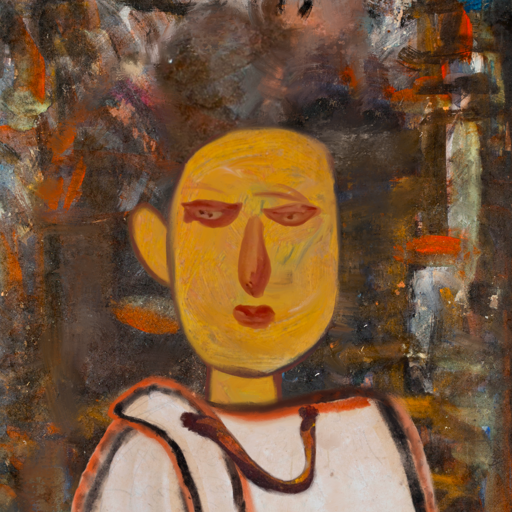
Background: GypsyQueen, Head And Neck Front: After_Raid, Face Front: Pious_Lady, Bust: Roy_Bahadur, Hair Front: Blank, Head Accessory: Blank, Second Necklace: Comrade, Necklace: Blank, Baby: Blank